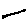
Label: line